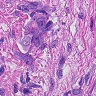
Metastatic tissue present: yes